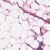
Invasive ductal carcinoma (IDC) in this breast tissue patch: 0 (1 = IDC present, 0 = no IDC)